Question: I'm trying to find out how I can add sharing support to my app using React Native. <URL> from within my app but nothing on how I can add support for users to share images/links to my app. I'm not even sure what Apple calls this feature so it's possible I may not be searching with the right keywords.
e.g.

On #1 if you press the share button at the bottom middle of the safari app it will bring up a popup where you can choose an app e.g. Facebook, then if you press on Facebook it will open Facebook with a url to the page you want to share from safari where you can add a comment about the link. I want to replicate this behavior but within my own app. I want my app to be available to choose when I press the share button on the safari app which I will then open a popup window that displays the link the user wants to share allowing them to add a comment before posting the link. Is this possible with react native? I see that I have the option share with other apps (my fidelity app, sears shop your way, etc so It seems like you can have a non system app do this.
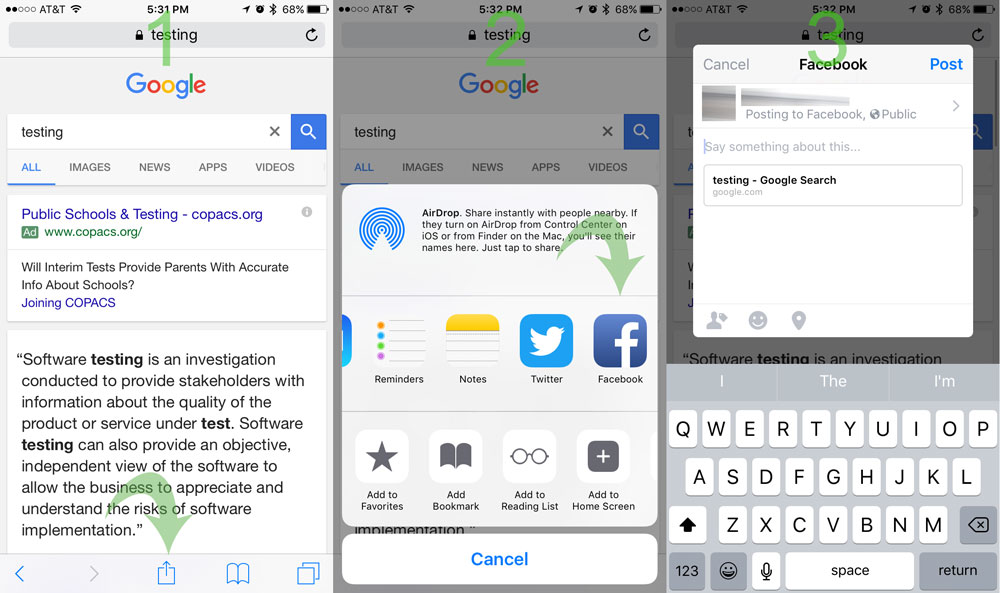
Answer: They are called Share extensions and they are part of the Extensibility features. They are system-wide Share Sheets. Not to be mistaken with Action Extensions.
- -
Anyway the links do not display UNTIL you have clicked the app in the share sheet.
1. Editor > Add Target > iOS > Application Extension > Share Extension
2. Configure the App Group for your app target.
3. On the Capabilities tab, turn on the App Groups switch and select the group you created. (if you want to enable code sharing between the extension and container app you can put the code in a framework and link to it)
4. Expand the group you created and you will see a storyboard file, an entitlements file, a view controller and a plist file under the Supporting Files group.
5. You can use the storyboard file to create a custom interface or do it programatically but Share extensions come with a default compose view that looks like the Facebook and Twitter views.